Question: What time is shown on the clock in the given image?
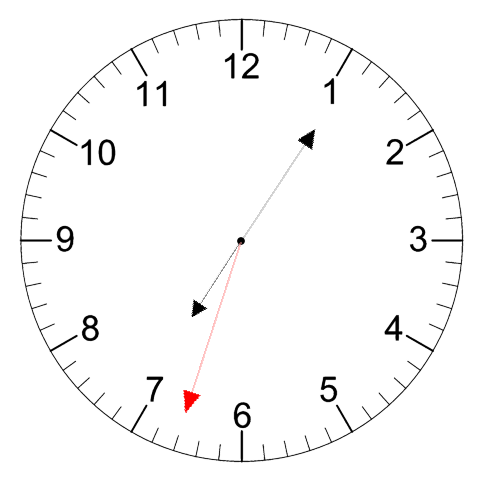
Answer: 07:05:33